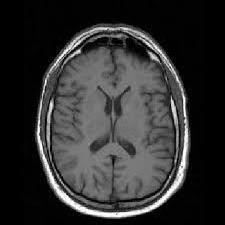
Label: notumor